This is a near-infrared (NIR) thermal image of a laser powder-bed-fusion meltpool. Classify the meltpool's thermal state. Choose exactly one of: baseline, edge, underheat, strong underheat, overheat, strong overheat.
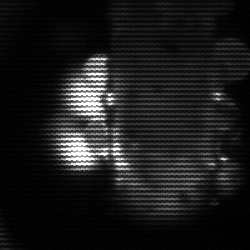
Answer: strong underheat